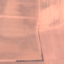
Label: AnnualCrop